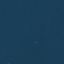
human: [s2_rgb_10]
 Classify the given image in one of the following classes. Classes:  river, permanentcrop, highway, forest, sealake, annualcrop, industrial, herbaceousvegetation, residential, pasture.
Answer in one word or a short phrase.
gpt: SeaLake